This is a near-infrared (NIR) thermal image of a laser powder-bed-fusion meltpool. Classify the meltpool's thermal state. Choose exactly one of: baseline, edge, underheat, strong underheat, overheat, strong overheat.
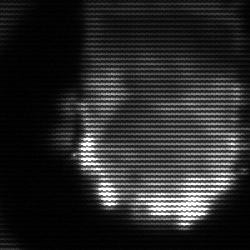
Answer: baseline